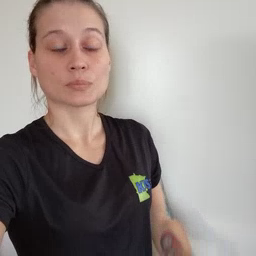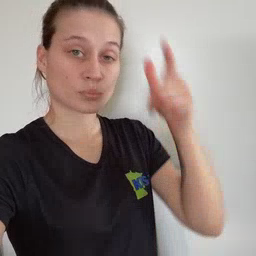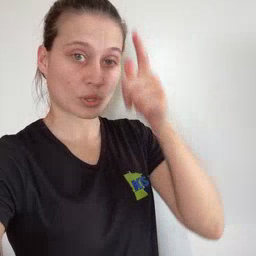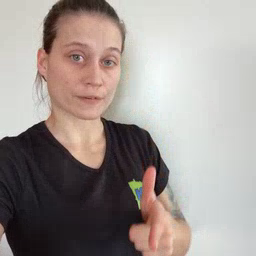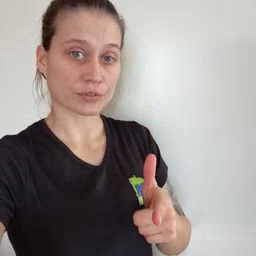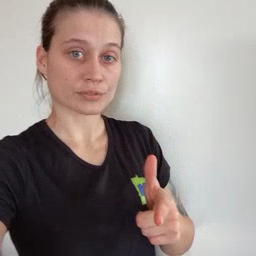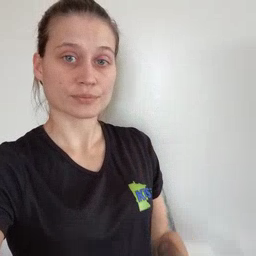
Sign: brother